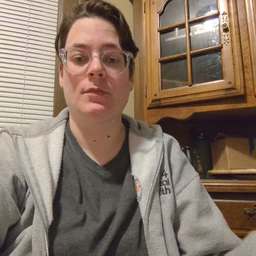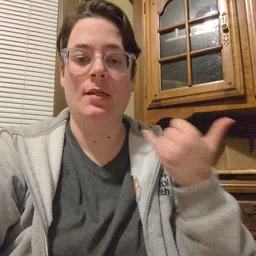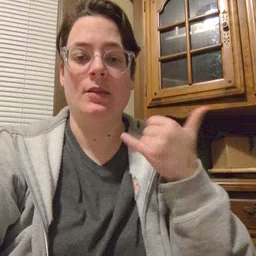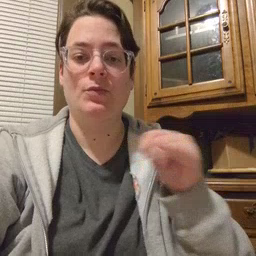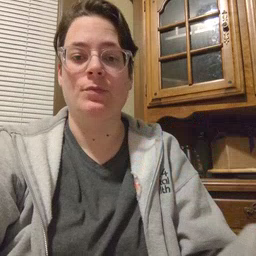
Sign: yellow